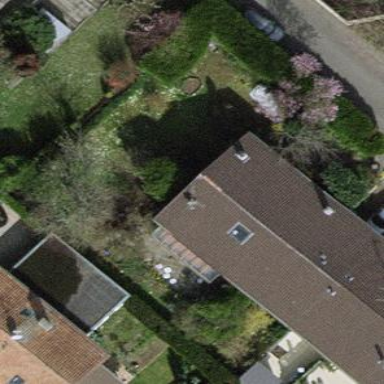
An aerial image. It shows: Garden enclosed by fence.